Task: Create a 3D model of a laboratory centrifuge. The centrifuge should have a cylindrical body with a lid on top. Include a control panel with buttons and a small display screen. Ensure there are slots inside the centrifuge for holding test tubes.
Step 348:
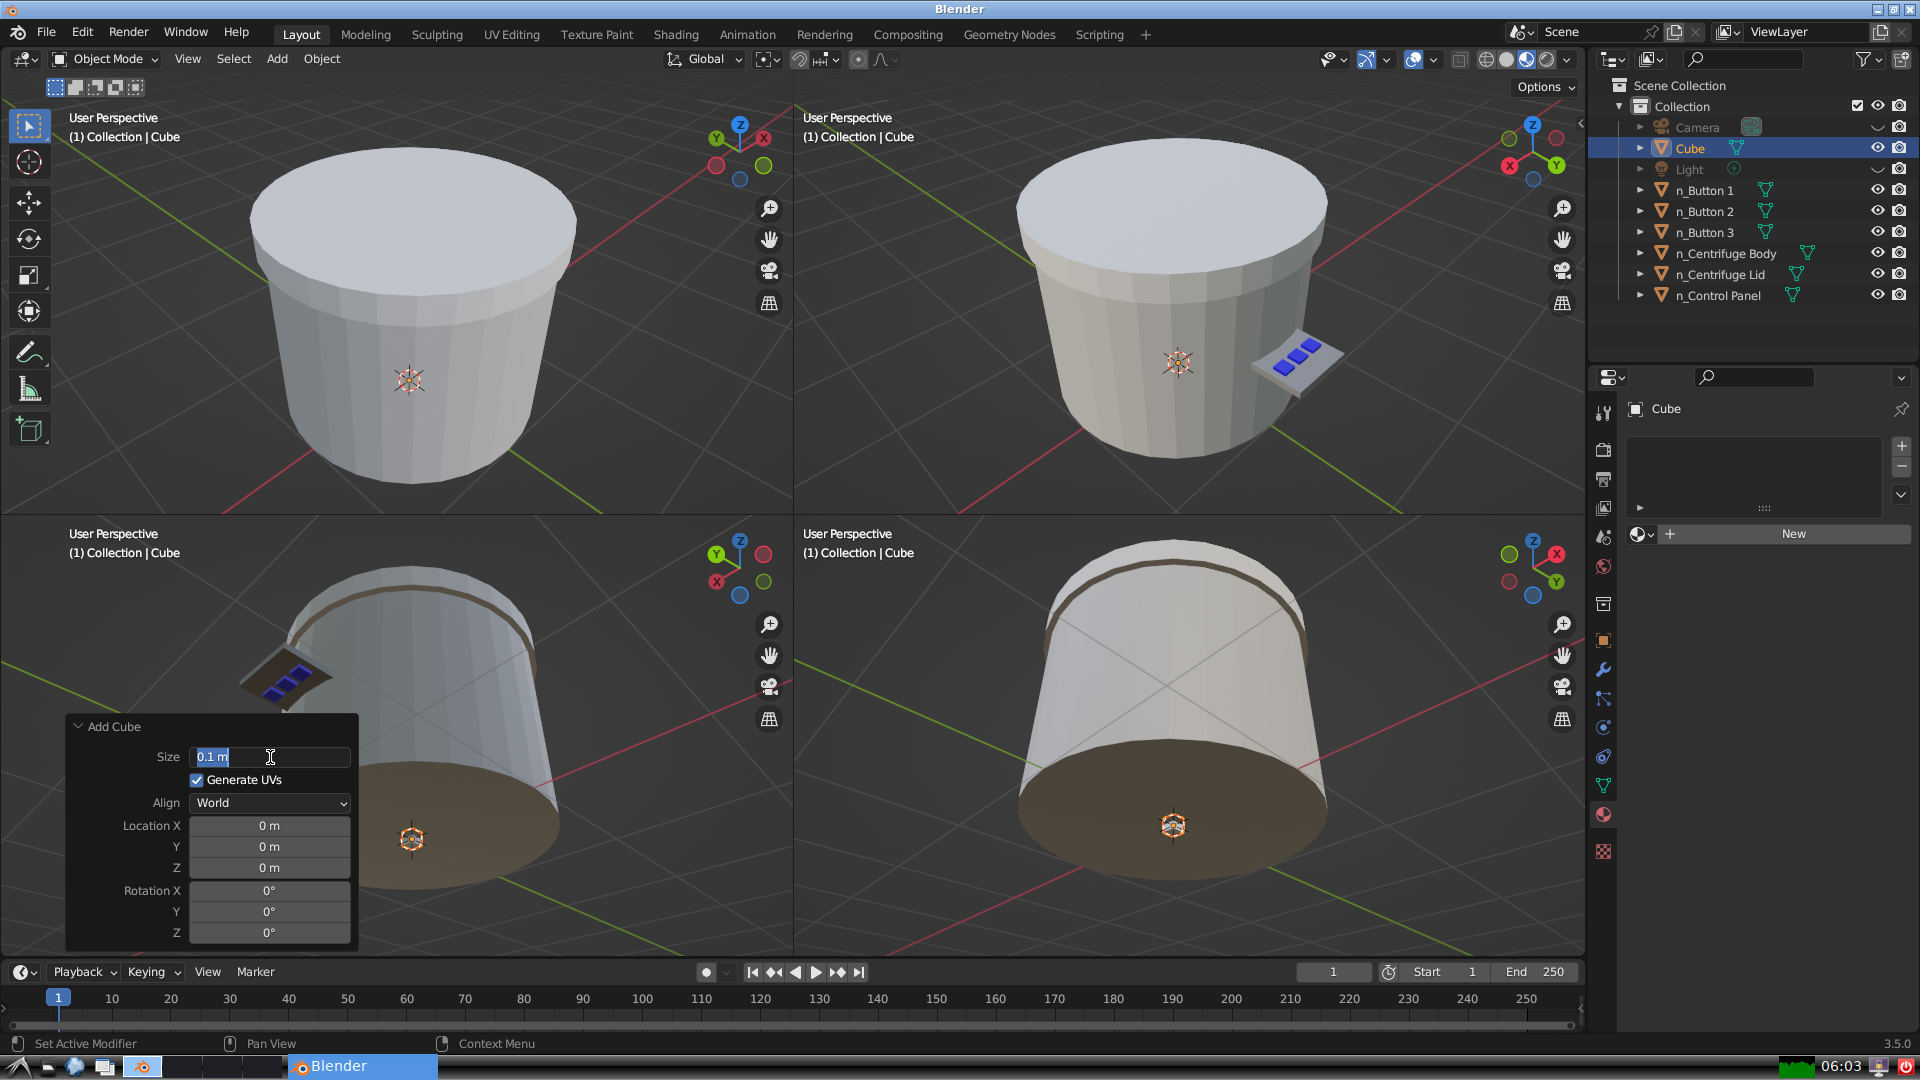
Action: input_text: 0.2